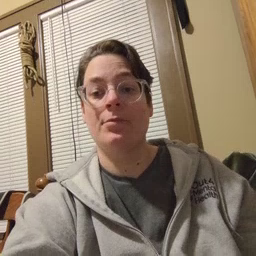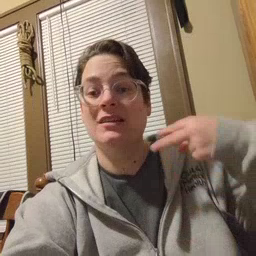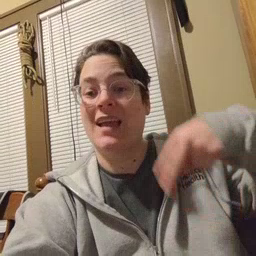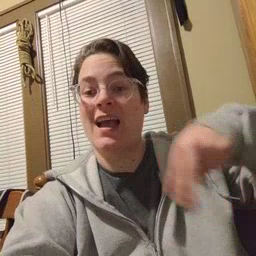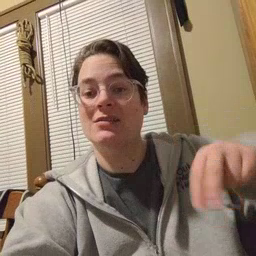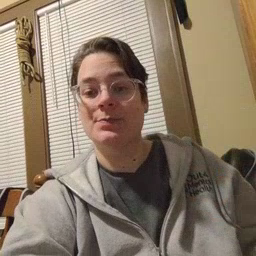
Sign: dance